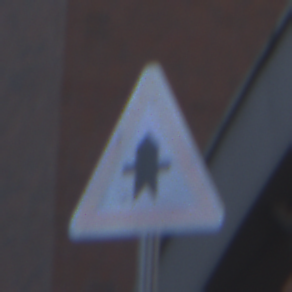
Verkehrszeichen: Vorfahrt
Umgebung: Outdoor, Urban
Tageszeit: SunriseSunset
Wetter: Clear
Licht: Natural
Jahreszeit: NotSpecified
Kontrast: MediumContrast